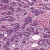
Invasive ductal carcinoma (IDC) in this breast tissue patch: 1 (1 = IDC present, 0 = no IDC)